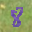
Label: 8